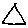
Label: triangle